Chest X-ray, PA view. Patient: 55 years old, sex F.
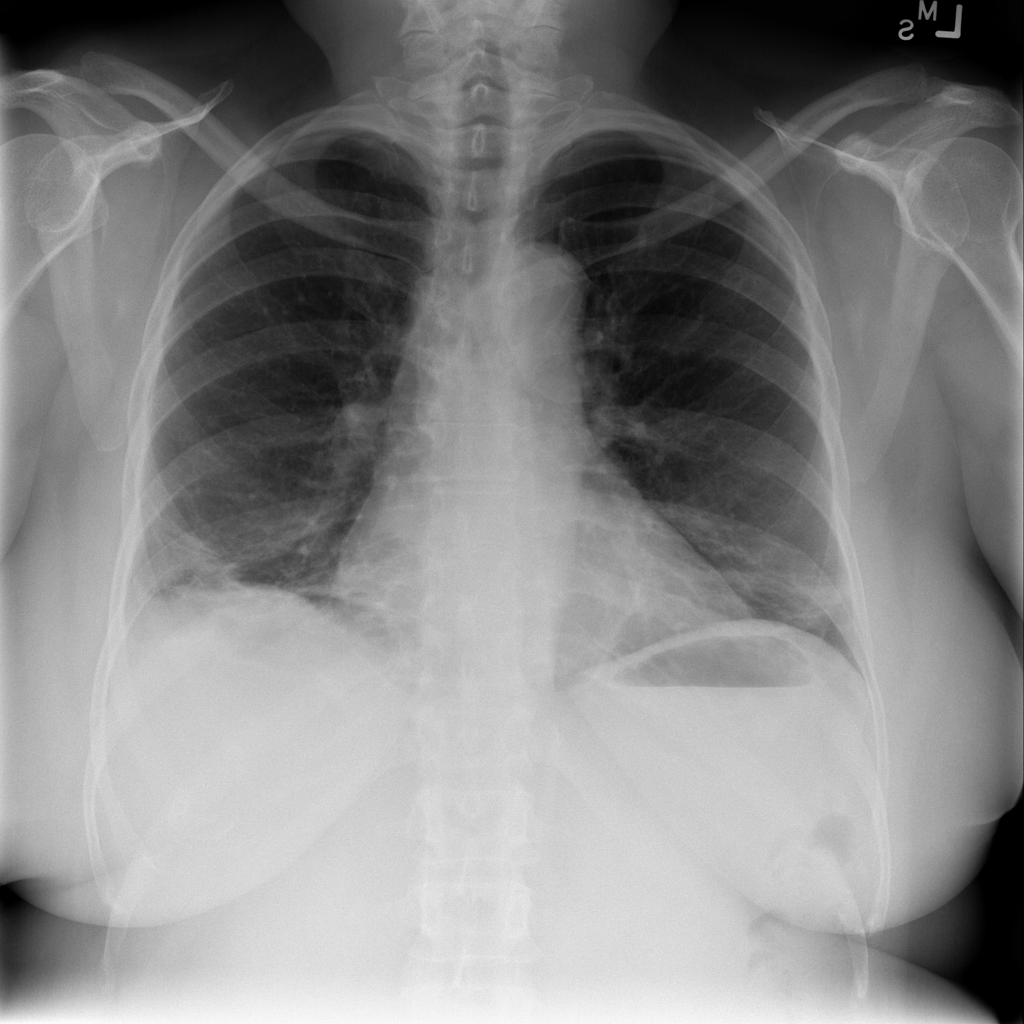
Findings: Cardiomegaly, Effusion, Infiltration